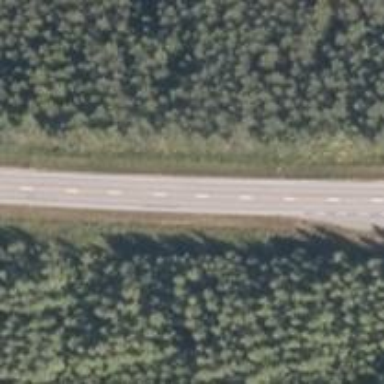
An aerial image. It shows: Asphalt trunk highway.